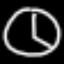
Label: clock